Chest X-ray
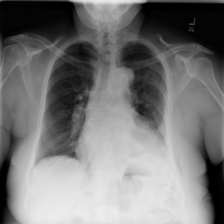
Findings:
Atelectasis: negative
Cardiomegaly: negative
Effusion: negative
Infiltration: negative
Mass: negative
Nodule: negative
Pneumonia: negative
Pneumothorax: positive
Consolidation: negative
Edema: negative
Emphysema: negative
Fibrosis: negative
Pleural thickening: negative
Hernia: negative